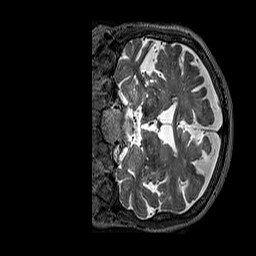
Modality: T2w
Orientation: coronal
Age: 73
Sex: female
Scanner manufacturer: siemens
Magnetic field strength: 3 T
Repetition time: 3.2 s
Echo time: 0.567 s